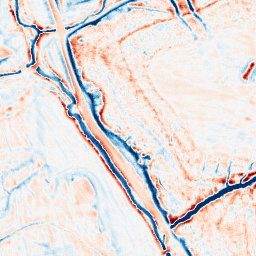
Category: edge_preserving
Decomposition family: bilateral
Decomposition parameters: d: 15
sigma_color: 25
sigma_space: 100
Upsampling method: fft_zeropad
Upsampling parameters: scale: 2
Upsampling scale: 2